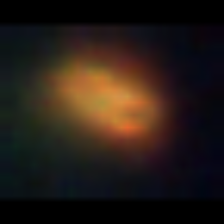
Taxon: Unknown_phyto
Group: Unknown